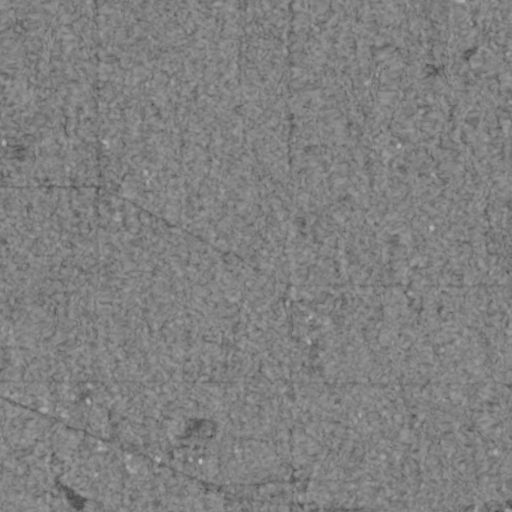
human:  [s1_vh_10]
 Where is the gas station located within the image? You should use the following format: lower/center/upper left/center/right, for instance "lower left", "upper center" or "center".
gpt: The gas station is located in the lower left of the image.
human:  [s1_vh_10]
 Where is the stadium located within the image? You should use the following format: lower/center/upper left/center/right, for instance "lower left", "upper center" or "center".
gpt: The stadium is located in the lower right of the image.
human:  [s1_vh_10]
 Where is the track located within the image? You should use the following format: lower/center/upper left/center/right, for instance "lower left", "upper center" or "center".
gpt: The track is located in the lower right of the image.
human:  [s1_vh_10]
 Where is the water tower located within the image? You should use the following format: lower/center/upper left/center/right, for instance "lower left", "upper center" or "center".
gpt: The water tower is located in the center right of the image.
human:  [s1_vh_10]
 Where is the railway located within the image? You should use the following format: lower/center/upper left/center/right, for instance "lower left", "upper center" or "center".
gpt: The railway is located in the upper right of the image.
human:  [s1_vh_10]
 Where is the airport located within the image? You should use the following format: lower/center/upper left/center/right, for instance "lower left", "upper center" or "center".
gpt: There is no airport in the image.

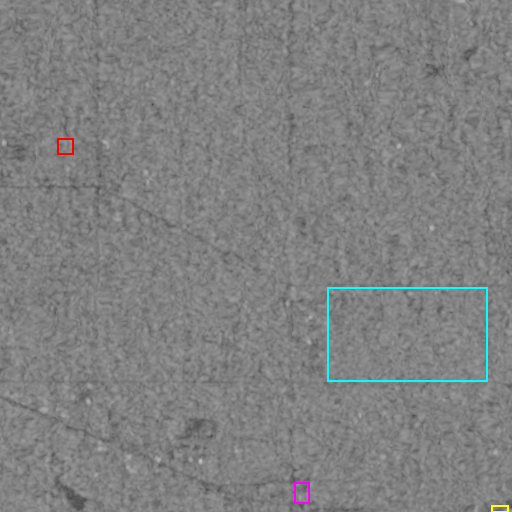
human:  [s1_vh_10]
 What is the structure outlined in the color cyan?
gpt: The structure outlined in cyan is a park.
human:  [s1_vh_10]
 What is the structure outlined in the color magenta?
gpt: The structure outlined in magenta is a parking lot.
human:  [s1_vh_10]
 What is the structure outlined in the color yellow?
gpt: The structure outlined in yellow is a stadium.
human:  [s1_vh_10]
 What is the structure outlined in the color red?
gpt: The structure outlined in red is a building.
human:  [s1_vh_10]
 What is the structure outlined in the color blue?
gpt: There is no blue outline.